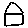
Label: house